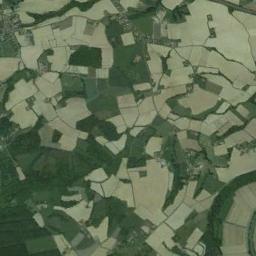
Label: rectangular_farmland